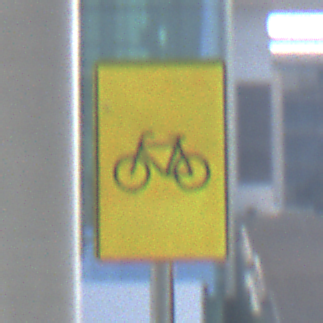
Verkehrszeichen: RadverkehrOhnePfeilsymbol
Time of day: MorningAfternoon
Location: Outdoor (Urban)
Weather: PartlyCloudy
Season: NotSpecified
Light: Natural